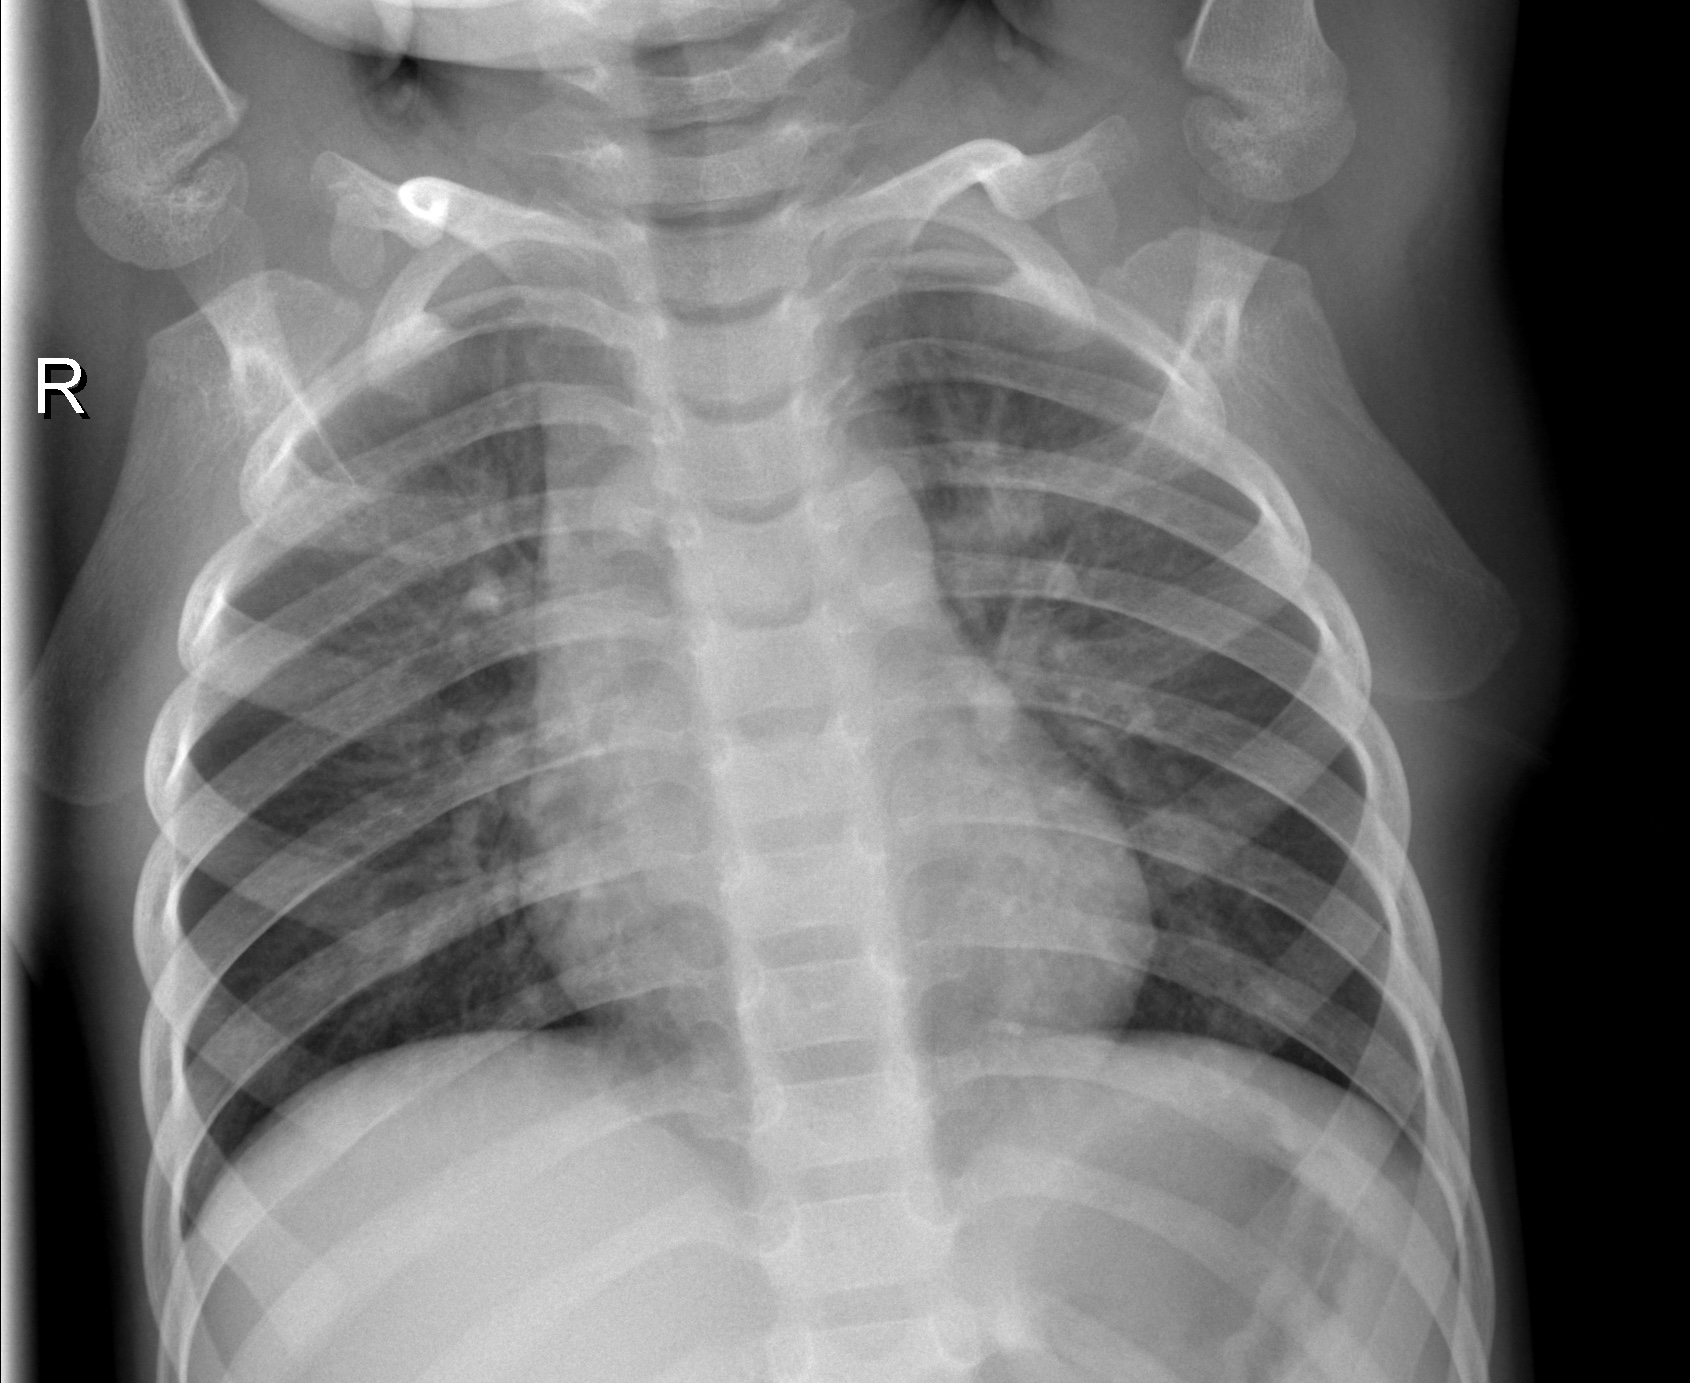
Diagnosis: NORMAL